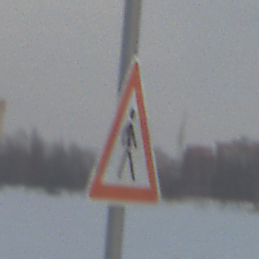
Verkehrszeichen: FussgaengerLinks
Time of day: SunriseSunset
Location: Outdoor (Nature)
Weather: PartlyCloudy
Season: NotSpecified
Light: Natural